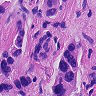
Metastatic tissue present: yes